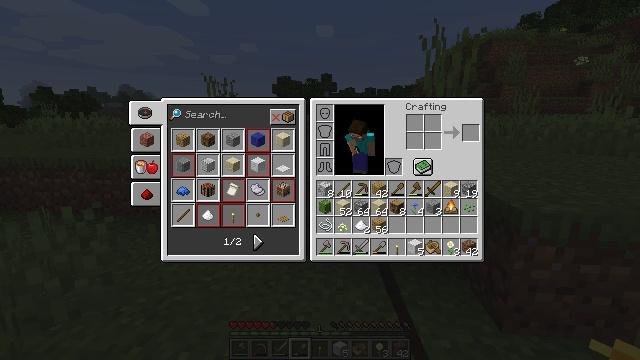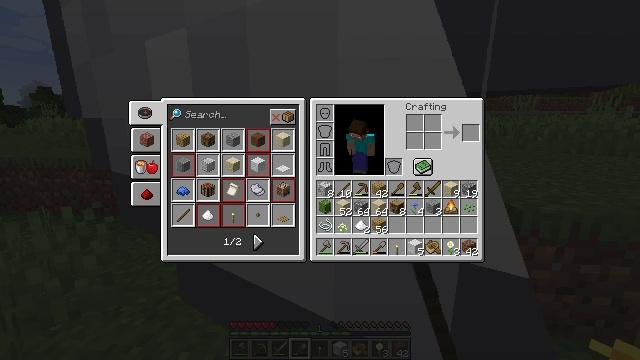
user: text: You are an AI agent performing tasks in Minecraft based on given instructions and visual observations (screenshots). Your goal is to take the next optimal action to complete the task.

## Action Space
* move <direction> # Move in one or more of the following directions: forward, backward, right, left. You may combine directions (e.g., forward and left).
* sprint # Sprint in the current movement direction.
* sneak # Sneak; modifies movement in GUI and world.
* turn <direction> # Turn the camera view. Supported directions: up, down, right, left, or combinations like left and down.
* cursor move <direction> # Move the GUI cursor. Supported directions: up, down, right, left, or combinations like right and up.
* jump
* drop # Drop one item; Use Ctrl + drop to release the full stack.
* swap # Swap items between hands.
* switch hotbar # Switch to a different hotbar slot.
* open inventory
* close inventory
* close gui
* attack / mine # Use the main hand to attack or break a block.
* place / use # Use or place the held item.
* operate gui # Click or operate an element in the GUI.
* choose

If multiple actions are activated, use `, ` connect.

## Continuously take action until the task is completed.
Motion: motion action
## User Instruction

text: Drop some sugar.
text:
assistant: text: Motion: no_op
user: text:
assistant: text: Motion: no_op